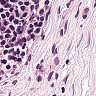
Metastatic tissue present: no